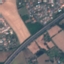
Land use / land cover: Highway